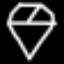
Label: diamond